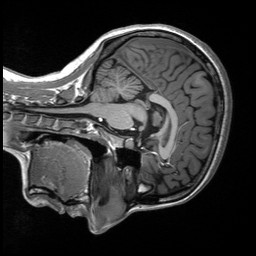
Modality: T1w
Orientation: sagittal
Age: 20
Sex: female
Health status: healthy
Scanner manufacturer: siemens
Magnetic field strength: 3 T
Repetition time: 2.53 s
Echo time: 0.00219 s